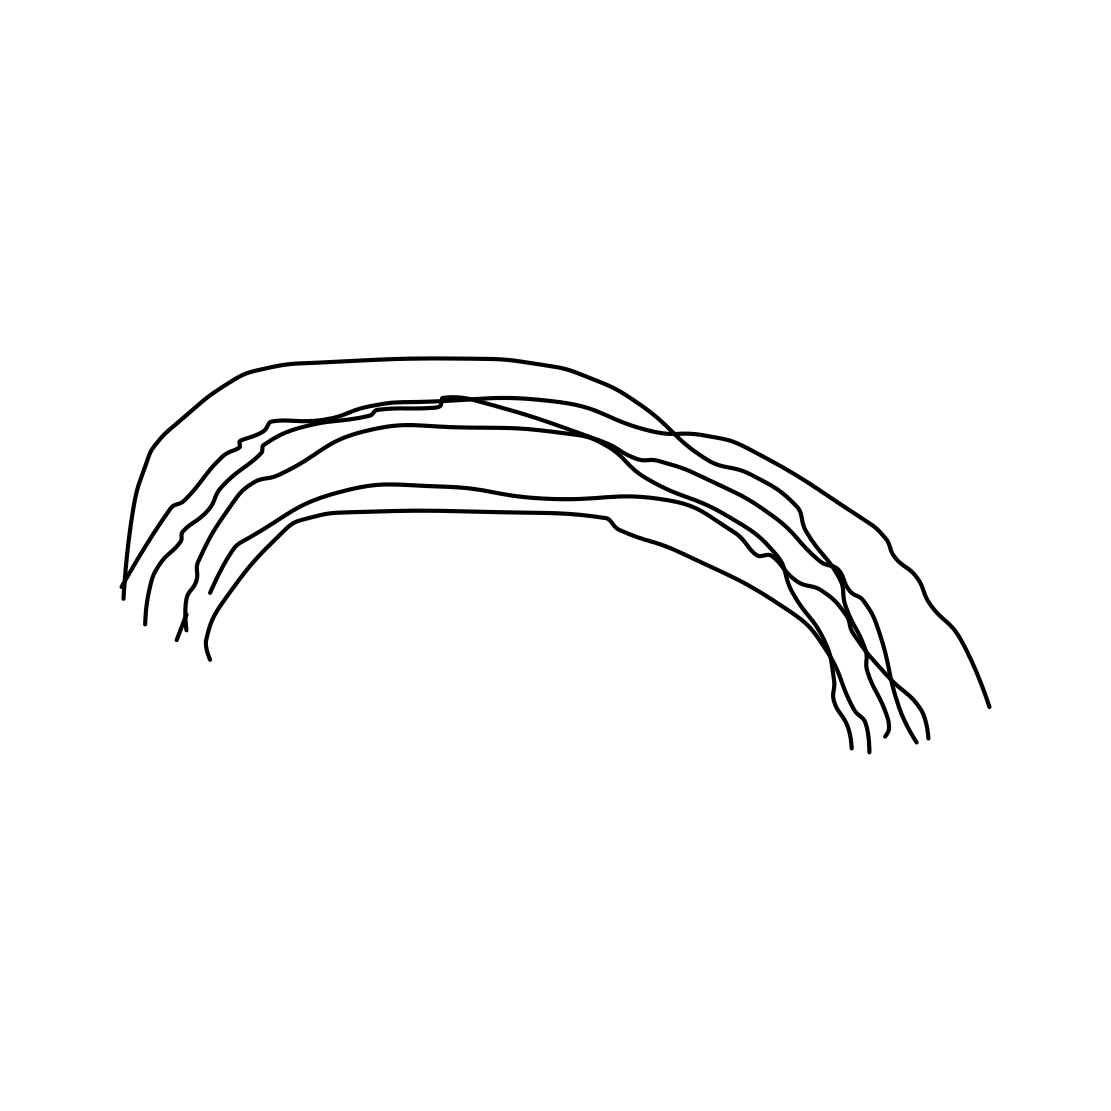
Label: rainbow